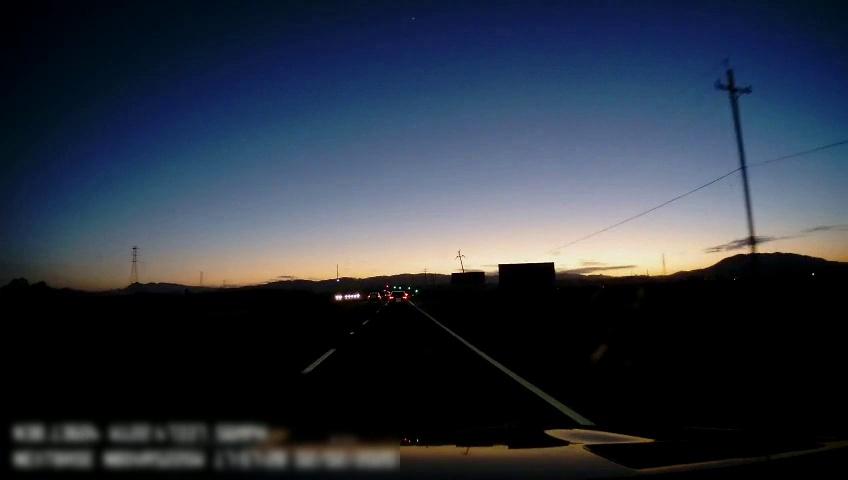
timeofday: Dusk/Dawn/Twilight
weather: Sunny
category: Drivable Space
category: Vehicles | SUV
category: Vehicles | SUV
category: Lanes | Current Lane
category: Lanes | Current Lane